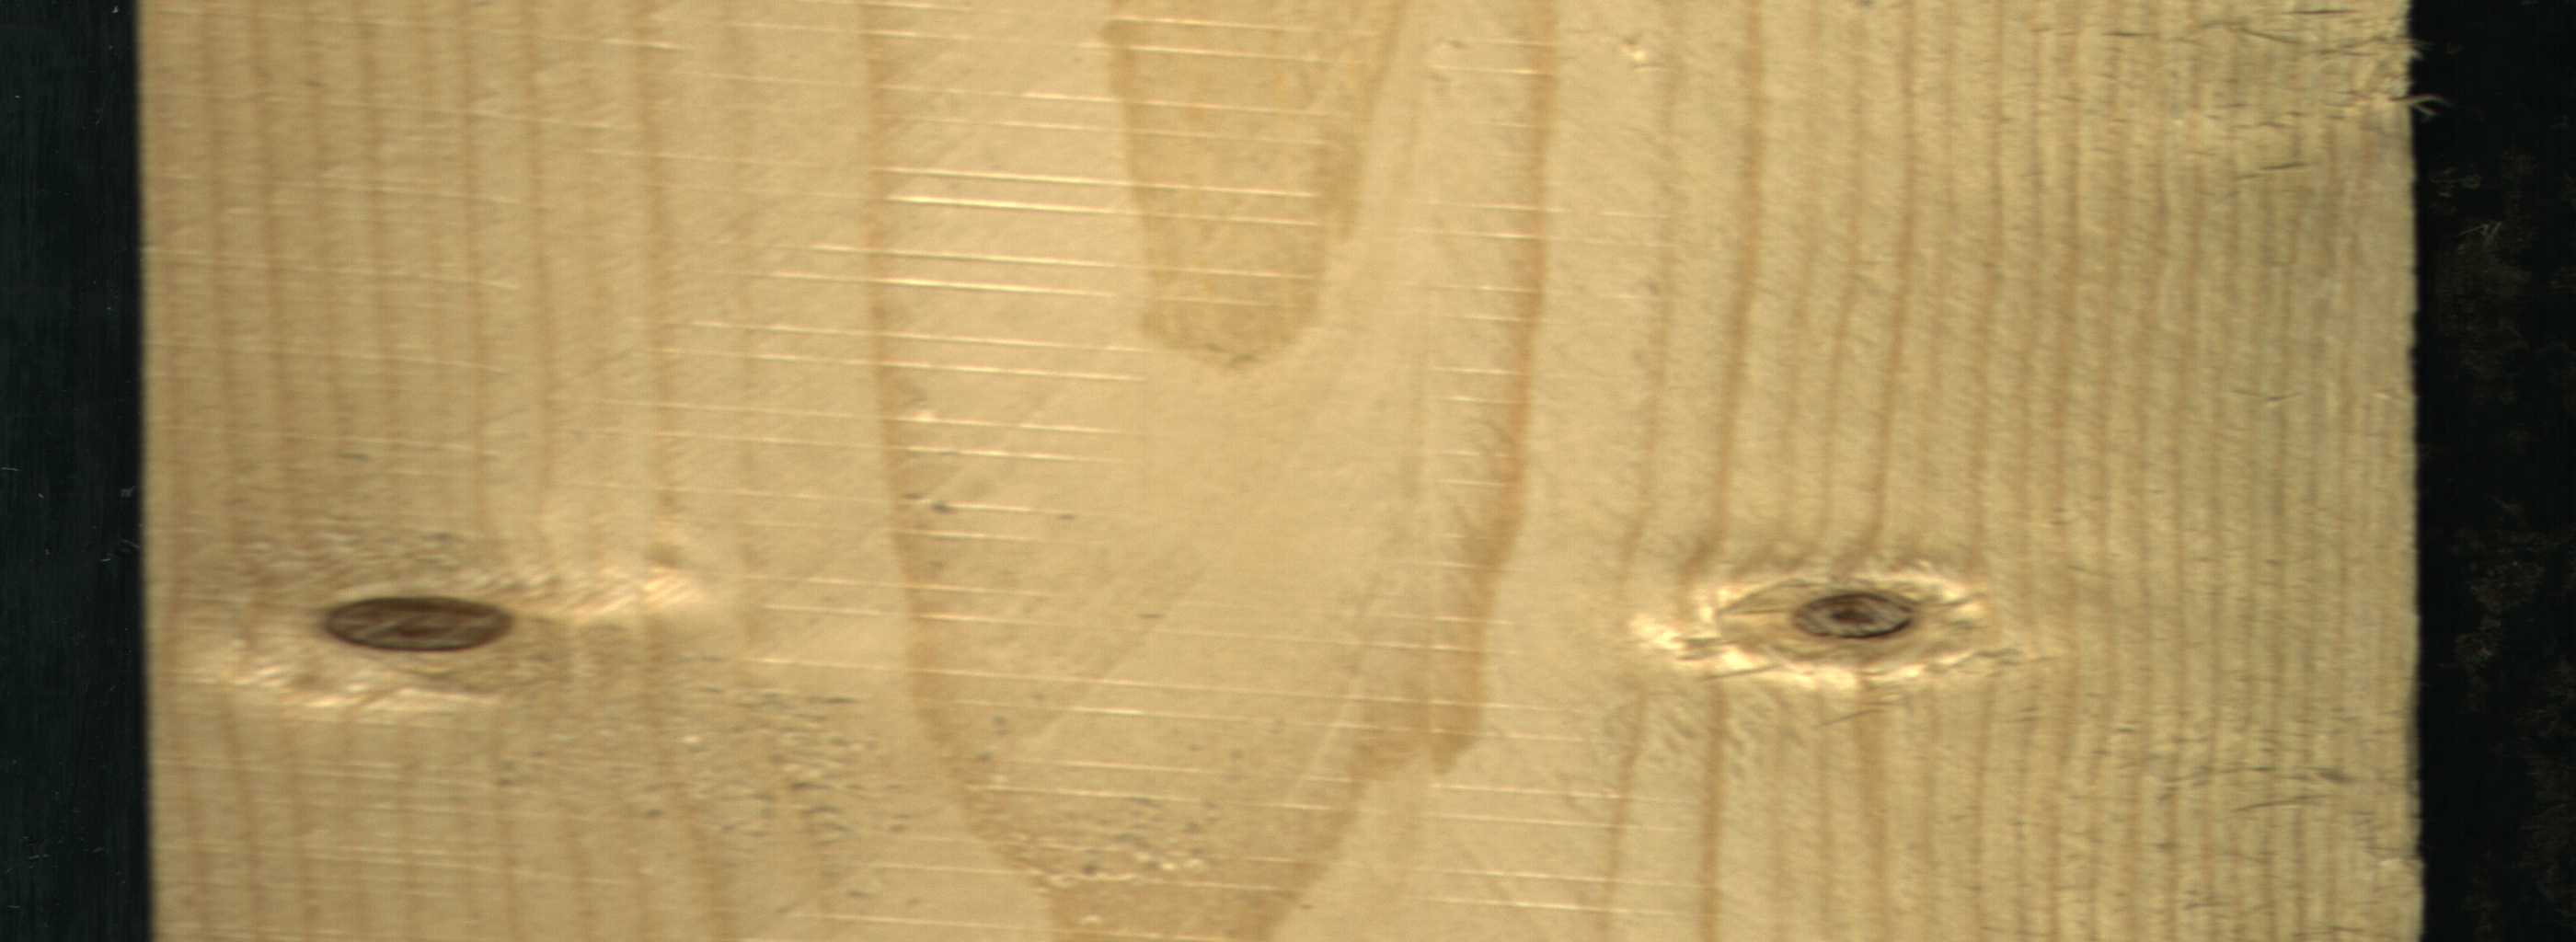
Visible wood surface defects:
Live_Knot
Live_Knot